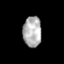
Tissue: prostate
Cell type: T cells
Senescence score: 0.2234
Nuclear area (px): 555
Mean DAPI intensity: 175.975